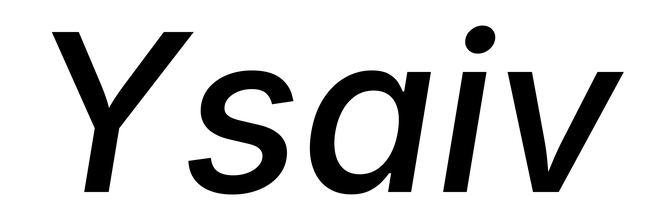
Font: Inter-Italic_Medium_Italic